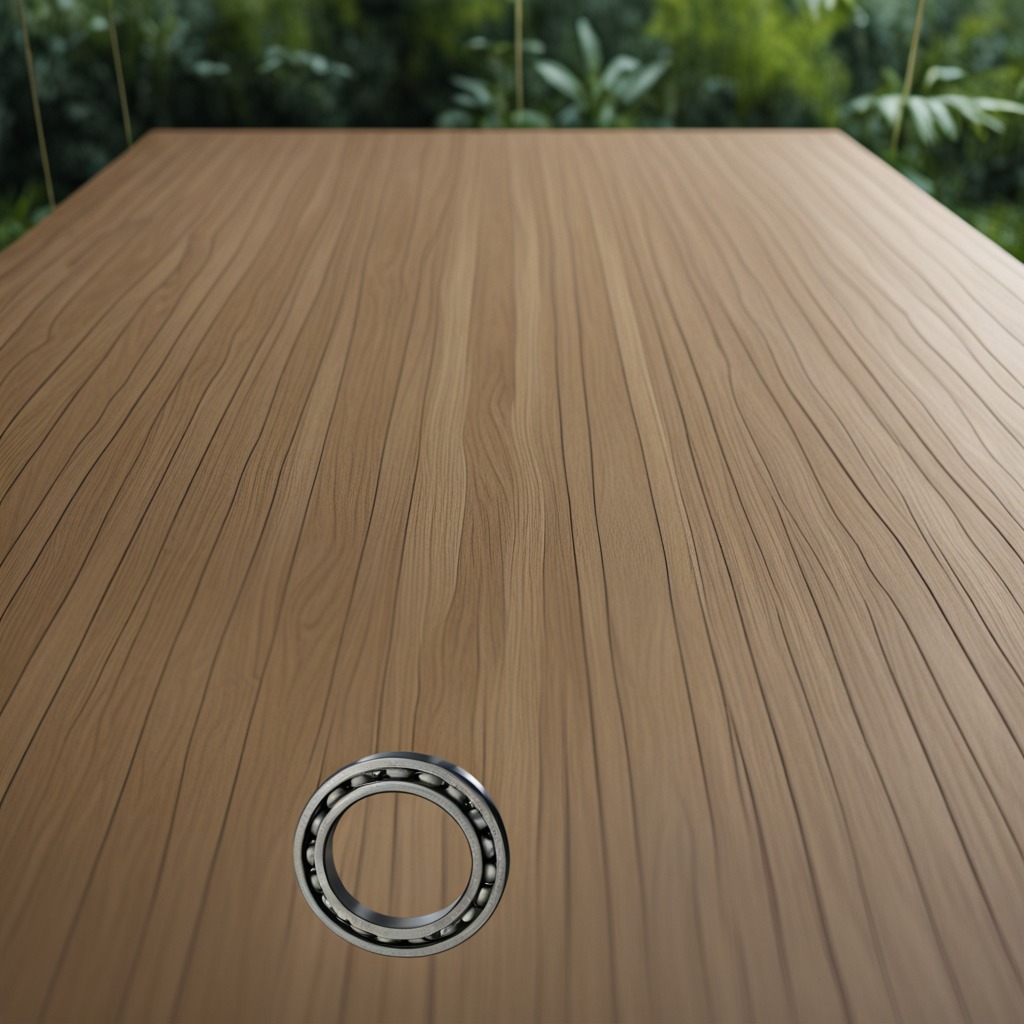
A metal ball bearing is lying on a wooden table inside a jungle field workshop tent.